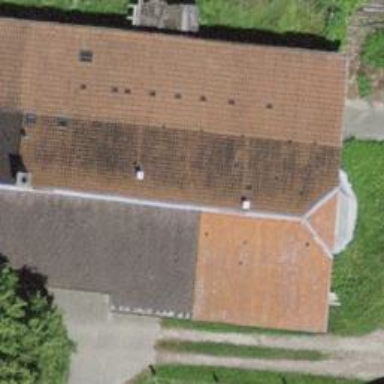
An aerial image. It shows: Farm building.